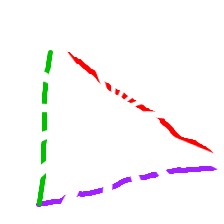
Shape: triangle